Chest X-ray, AP view. Patient: 40 years old, sex M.
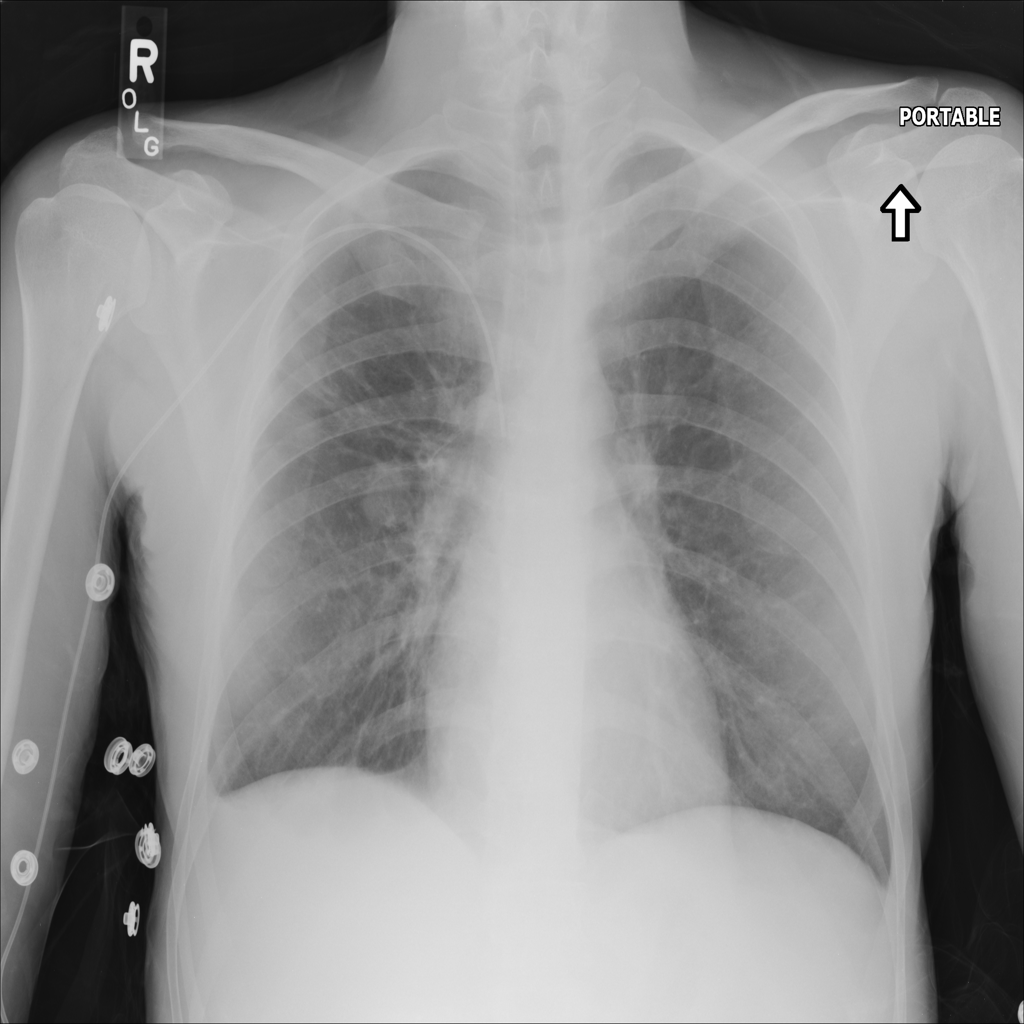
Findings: Mass